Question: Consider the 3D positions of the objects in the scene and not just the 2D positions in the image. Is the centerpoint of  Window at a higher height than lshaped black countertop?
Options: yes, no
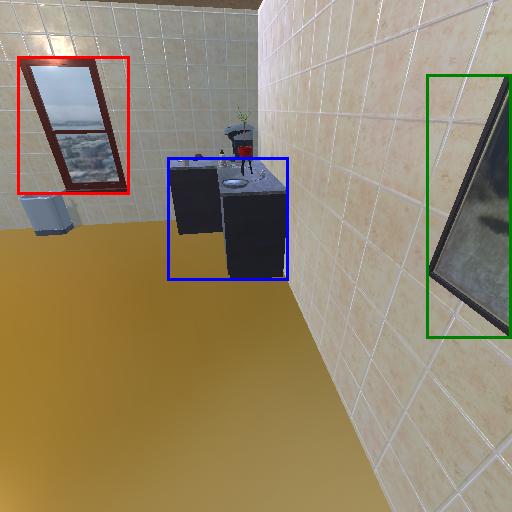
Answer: yes